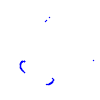
Particle: kaon